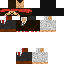
A male skeleton skin with dark skin, wearing brown helmet dressed in a red robe top and brown pants, featuring a closed mouth.